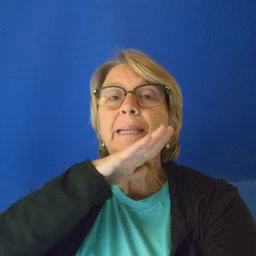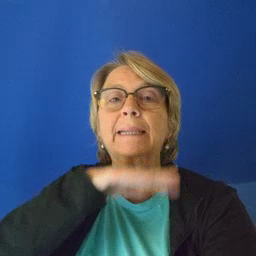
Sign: pig